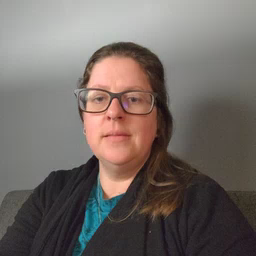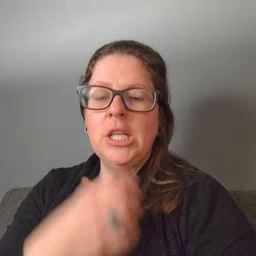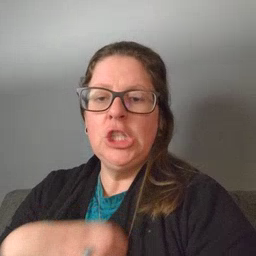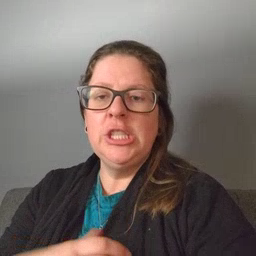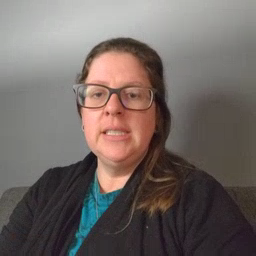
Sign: hungry